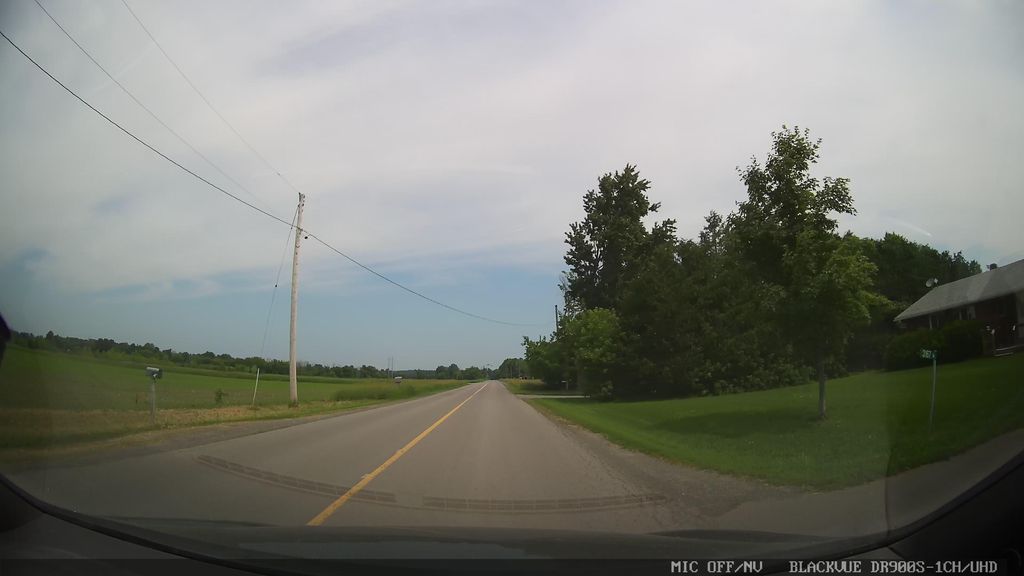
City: ottawa-gatineau